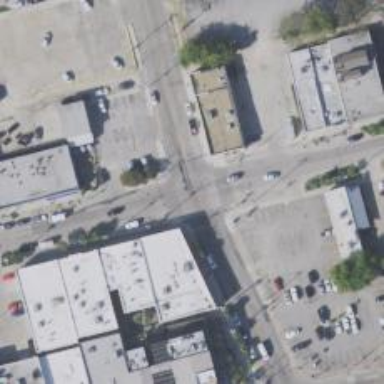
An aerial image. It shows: Tertiary road with separate sidewalks.